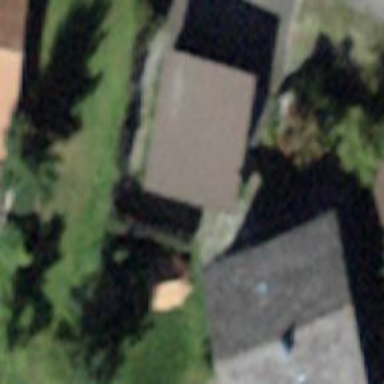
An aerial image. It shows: Garage building.